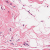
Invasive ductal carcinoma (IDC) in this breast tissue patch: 0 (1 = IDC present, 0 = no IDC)